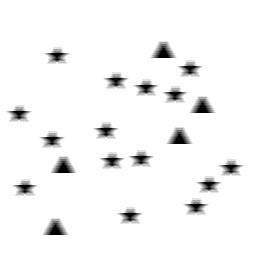
Squares: 0
Triangles: 5
Stars: 15
Total shapes: 20